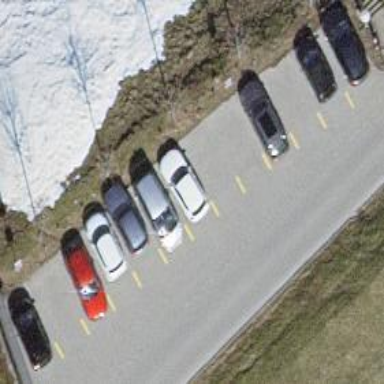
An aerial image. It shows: Parking area with asphalt surface.